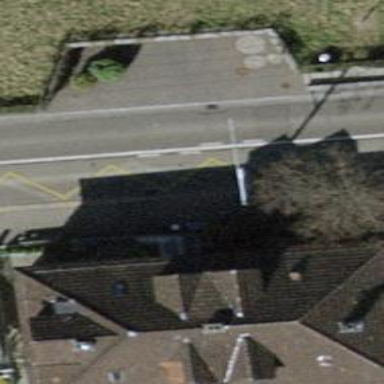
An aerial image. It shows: Trolleybus stop position for public transport.